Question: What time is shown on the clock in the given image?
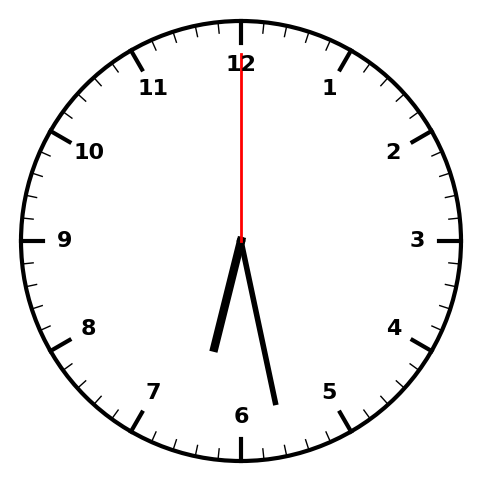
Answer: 06:28:00